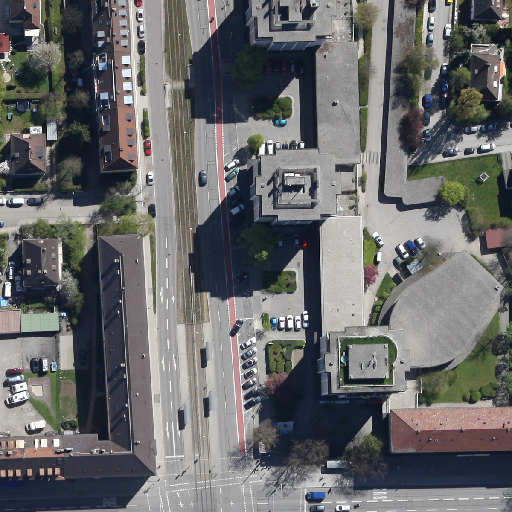
Referring expression: car